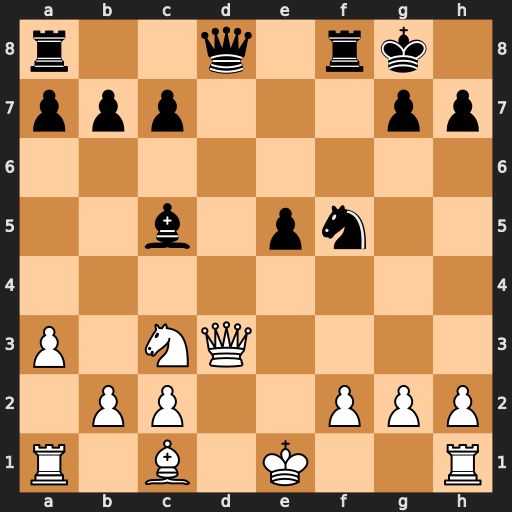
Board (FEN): r2q1rk1/ppp3pp/8/2b1pn2/8/P1NQ4/1PP2PPP/R1B1K2R
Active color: w
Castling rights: KQ
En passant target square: -
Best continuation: Qc4+ Kh8 Qxc5